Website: home-depot
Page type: cart
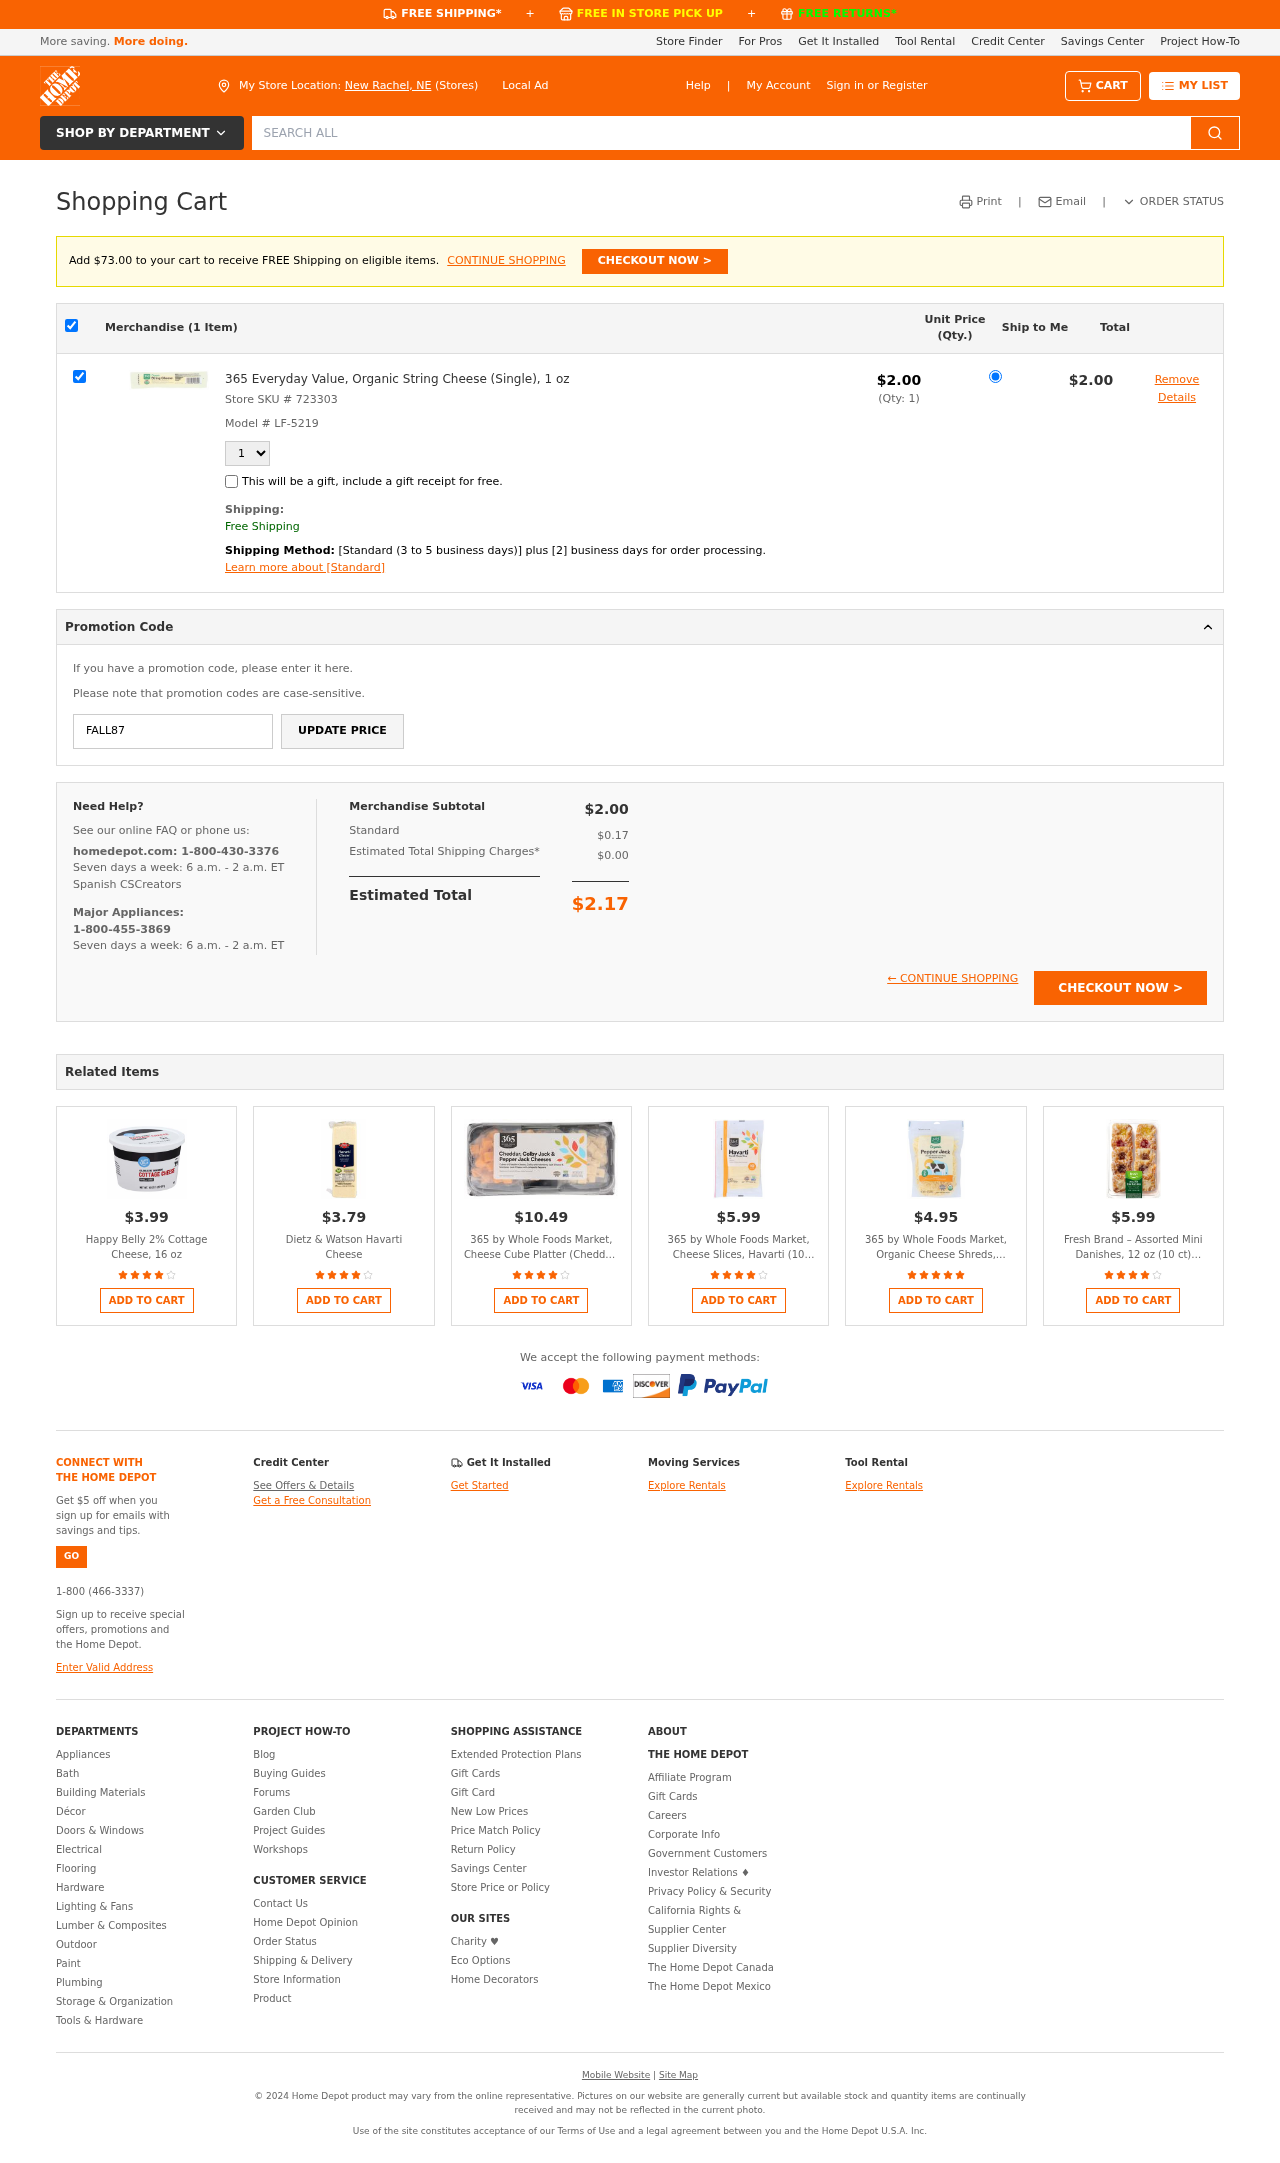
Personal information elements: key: PII_CITY_STATE
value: New Rachel, NE
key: PII_PROMO_CODE
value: FALL87
Product elements: key: PRODUCT1_NAME
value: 365 Everyday Value, Organic String Cheese (Single), 1 oz
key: PRODUCT1_PRICE
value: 2
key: PRODUCT1_QUANTITY
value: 1
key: PRODUCT2_NAME
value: Happy Belly 2% Cottage Cheese, 16 oz
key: PRODUCT2_PRICE
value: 3.99
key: PRODUCT2_RATING
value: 3.7
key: PRODUCT3_NAME
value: Dietz & Watson Havarti Cheese
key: PRODUCT3_PRICE
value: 3.79
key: PRODUCT3_RATING
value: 4.2
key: PRODUCT4_NAME
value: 365 by Whole Foods Market, Cheese Cube Platter (Cheddar, Colby Jack &Monterey Jack Cheese with Jalap
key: PRODUCT4_PRICE
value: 10.49
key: PRODUCT4_RATING
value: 3.5
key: PRODUCT5_NAME
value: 365 by Whole Foods Market, Cheese Slices, Havarti (10 Slices), 8 Ounce
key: PRODUCT5_PRICE
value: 5.99
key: PRODUCT5_RATING
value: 4.2
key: PRODUCT6_NAME
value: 365 by Whole Foods Market, Organic Cheese Shreds, Pepper Jack, 8 Ounce
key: PRODUCT6_PRICE
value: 4.95
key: PRODUCT6_RATING
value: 4.8
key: PRODUCT7_NAME
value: Fresh Brand – Assorted Mini Danishes, 12 oz (10 ct) FROZEN
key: PRODUCT7_PRICE
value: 5.99
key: PRODUCT7_RATING
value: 4.3
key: PRODUCT1_SKU
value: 723303
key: PRODUCT1_MODEL
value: LF-5219
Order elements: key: AMOUNT_TO_FREE_SHIPPING
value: $73.00
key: ORDER_NUM_ITEMS
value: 1
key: ORDER_SUBTOTAL
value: $2.00
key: ORDER_TAX
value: $0.17
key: ORDER_SHIPPING_COST
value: $0.00
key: ORDER_TOTAL
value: $2.17
Search elements: key: HEADER_SEARCH
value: SEARCH ALL